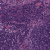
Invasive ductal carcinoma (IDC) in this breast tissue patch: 0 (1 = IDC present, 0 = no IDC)